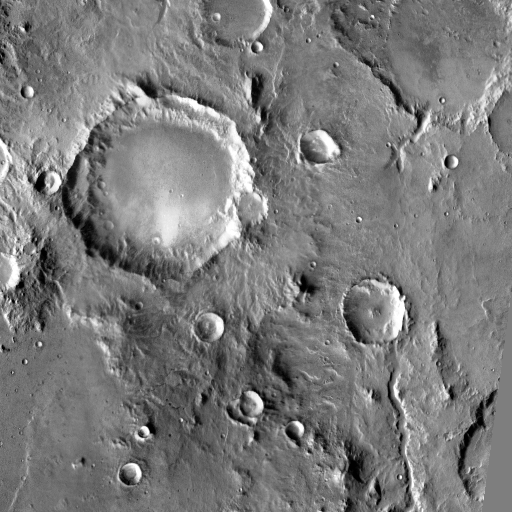
Crater classes present: Background, Other, Layered, Buried